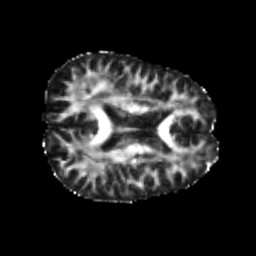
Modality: FA
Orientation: axial
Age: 21
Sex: male
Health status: healthy
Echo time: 0.074 s